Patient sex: M
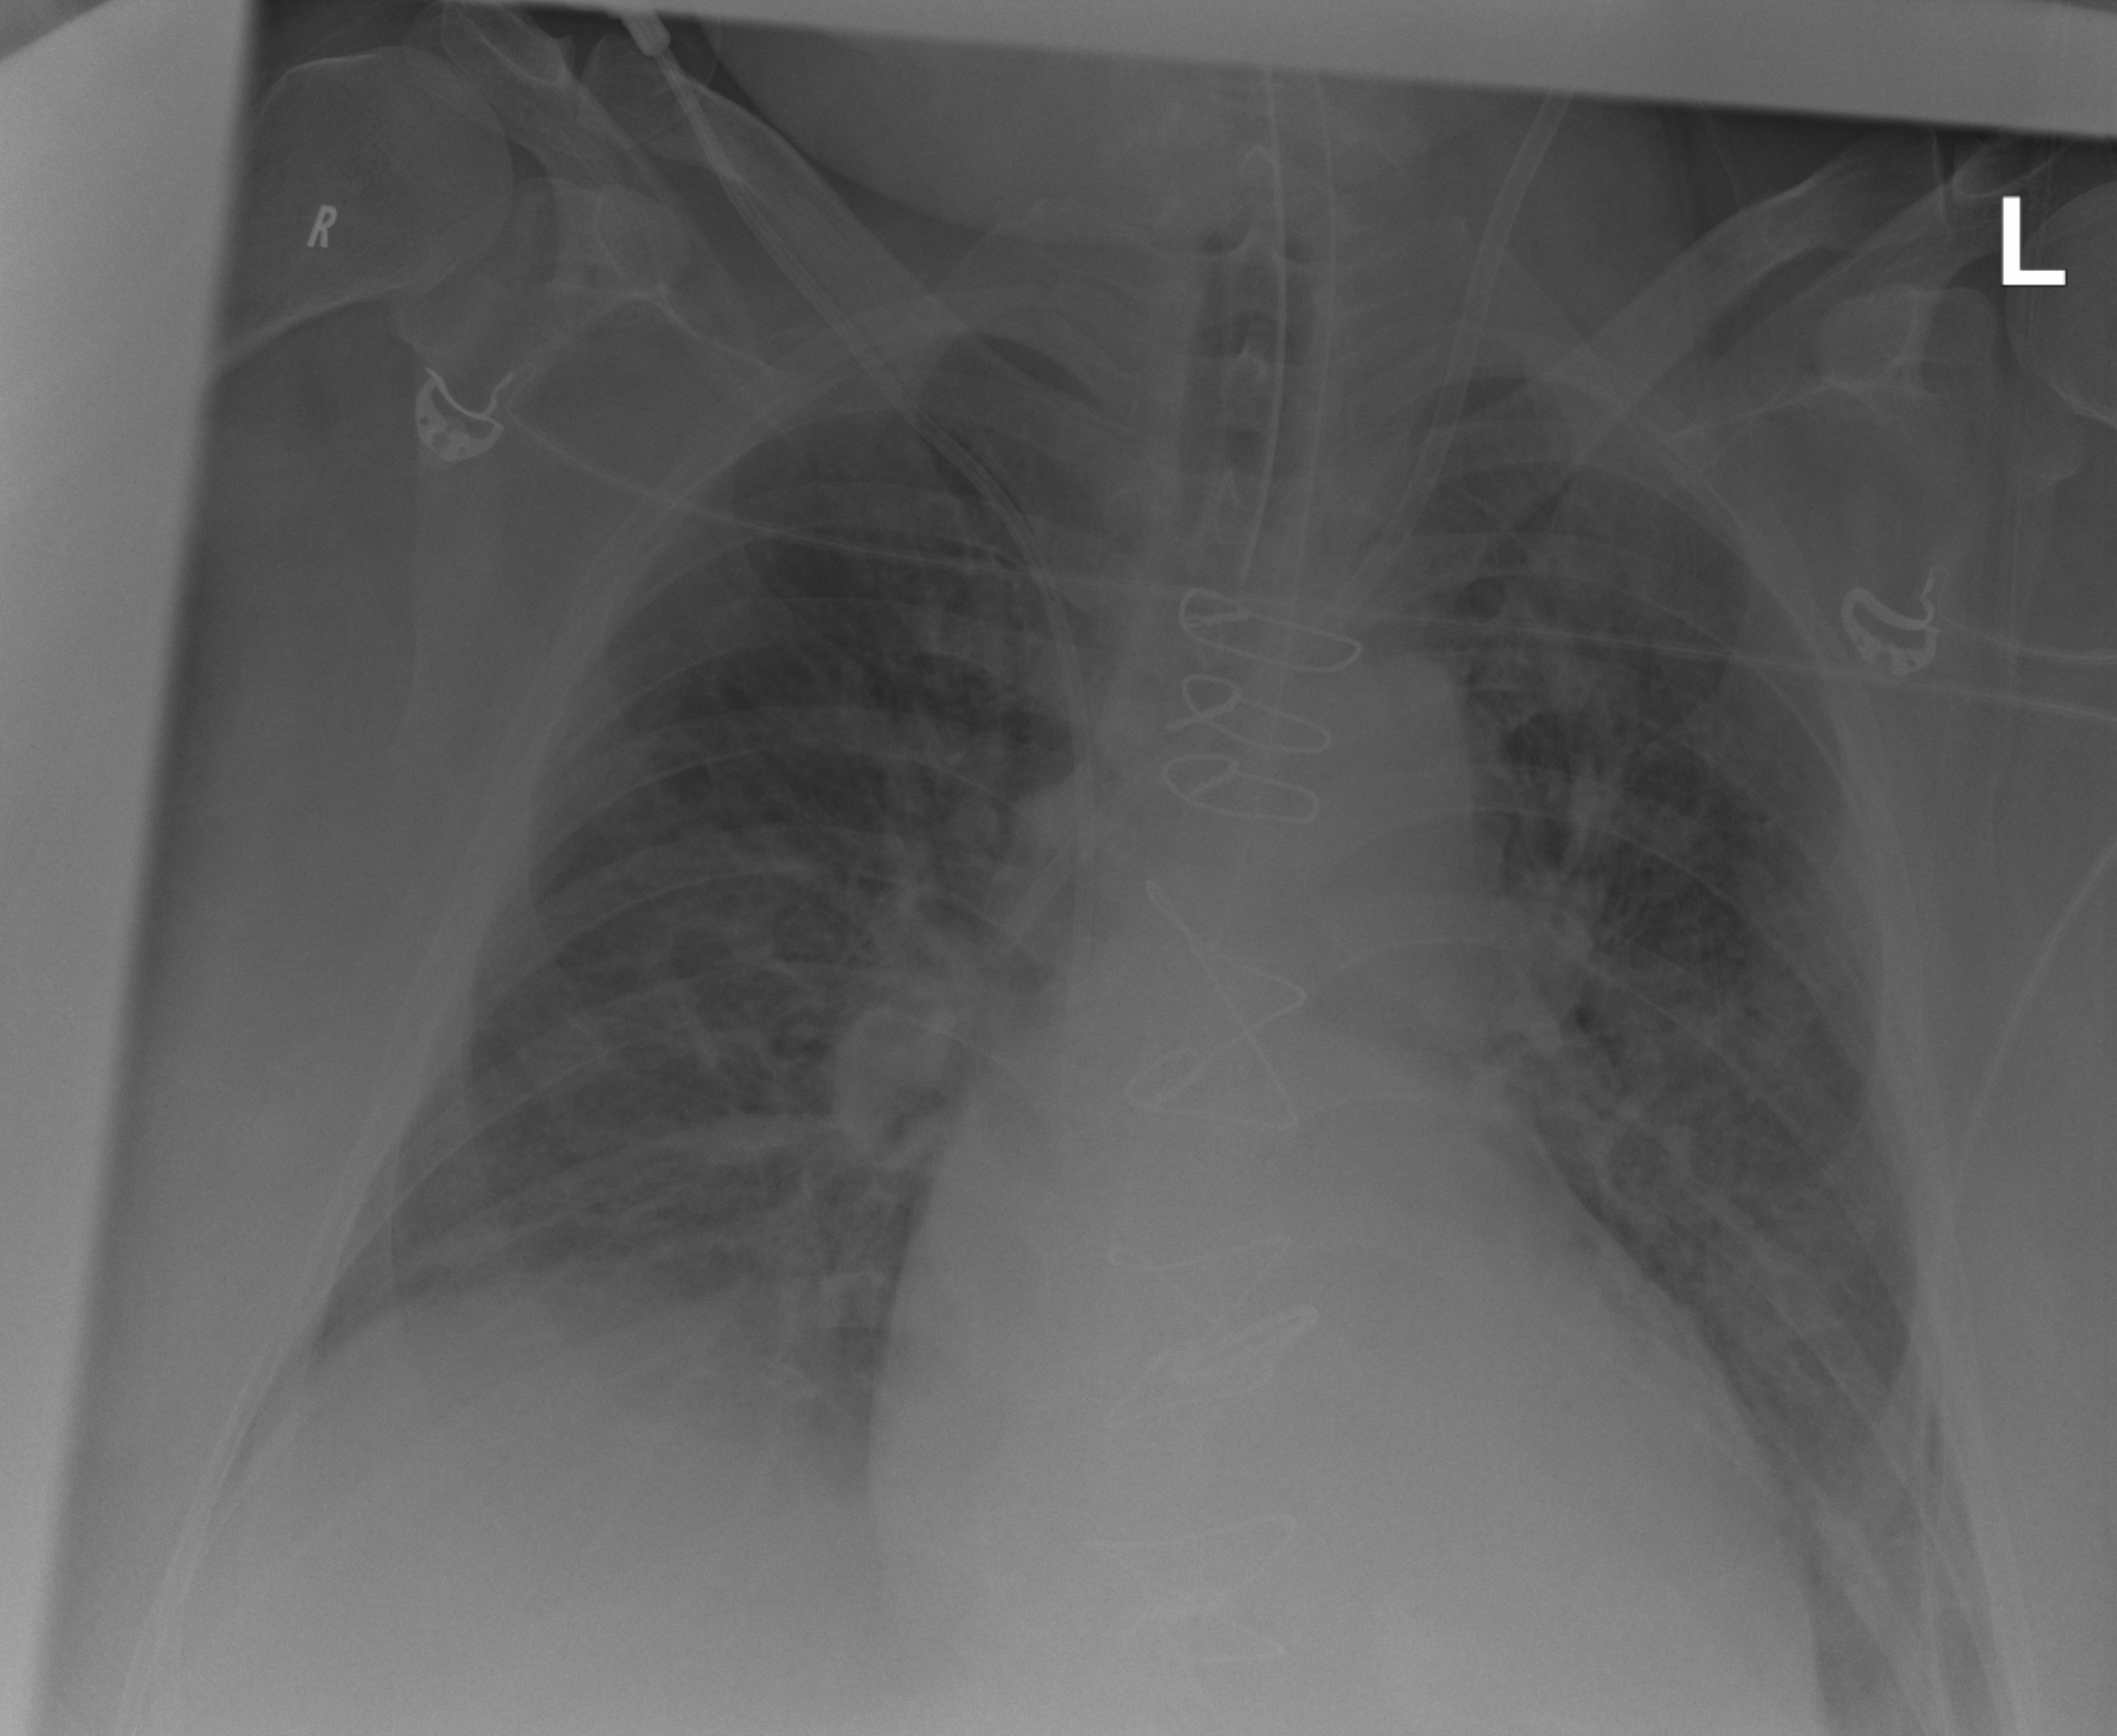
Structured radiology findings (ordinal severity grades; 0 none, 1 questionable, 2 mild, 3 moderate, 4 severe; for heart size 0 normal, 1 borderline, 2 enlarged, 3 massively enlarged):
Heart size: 2
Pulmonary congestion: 2
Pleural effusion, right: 2
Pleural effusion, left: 2
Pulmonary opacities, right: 2
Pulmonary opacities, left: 2
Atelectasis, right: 2
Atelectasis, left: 2